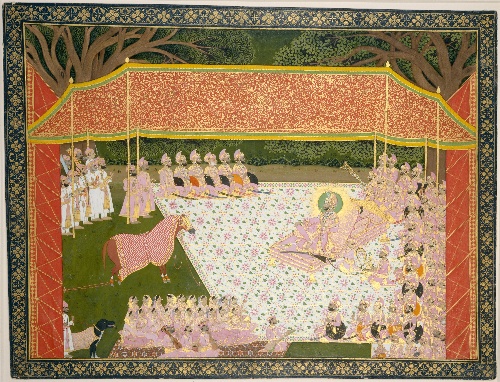
Artist: Tara
Artist bio: Indian, active 1836–1870
Date: 1845–46
Object type: Painting
Classification: Paintings
Medium: Opaque watercolor, ink, and gold on paper
Culture: Western India, Rajasthan, Mewar
Dimensions: Image: 16 3/4 x 22 3/4 in. (42.5 x 57.8 cm)
Sheet: 19 x 24 7/8 in. (48.3 x 63.2 cm)
Department: Asian Art
Credit line: Cynthia Hazen Polsky and Leon B. Polsky Fund, 2001
Accession year: 2001
Repository: Metropolitan Museum of Art, New York, NY
Tags: Tents|Men|Dogs|Horses